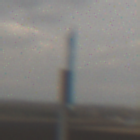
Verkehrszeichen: BeginnVerkehrsberuhigterBereich
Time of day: MorningAfternoon
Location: Outdoor (Nature)
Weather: Overcast
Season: NotSpecified
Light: Natural